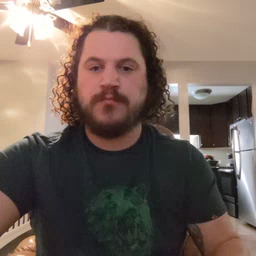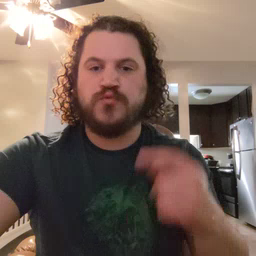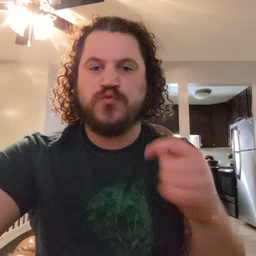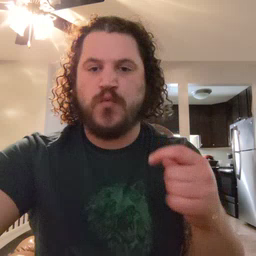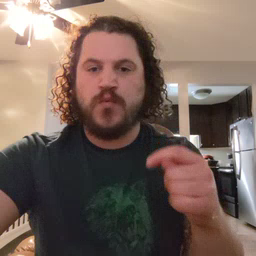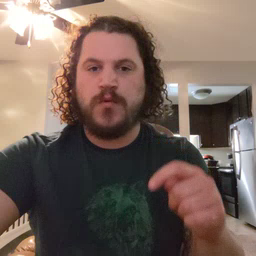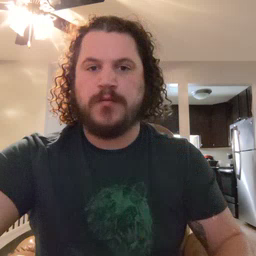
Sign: toy